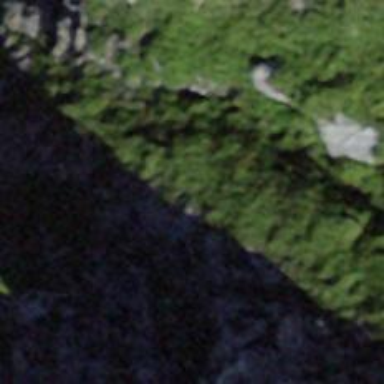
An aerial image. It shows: Cliff in nature.